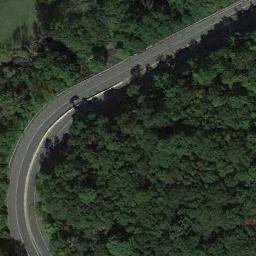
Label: freeway